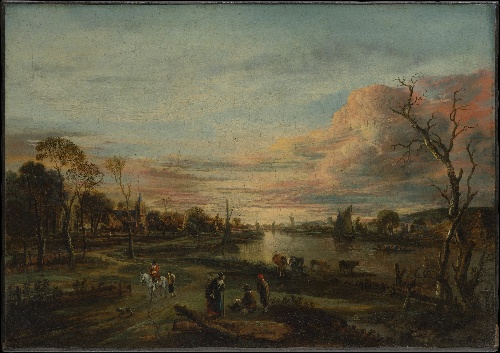
Title: Landscape at Sunset
Artist: Aert van der Neer
Artist bio: Dutch, Gorinchem 1603/4–1677 Amsterdam
Date: 1650s
Object type: Painting
Classification: Paintings
Medium: Oil on canvas
Dimensions: 20 x 28 1/8 in. (50.8 x 71.4 cm)
Department: European Paintings
Credit line: Gift of J. Pierpont Morgan, 1917
Accession year: 1917
Repository: Metropolitan Museum of Art, New York, NY
Tags: Cows|Rivers|Landscapes|Horses